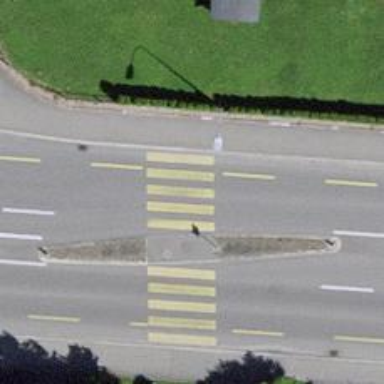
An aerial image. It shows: Uncontrolled zebra crossing with pedestrian island.